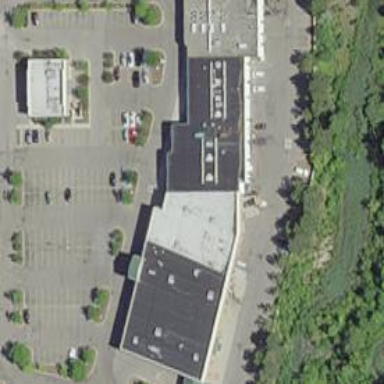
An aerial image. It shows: Convenience shop.